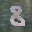
Label: 8